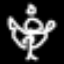
Label: angel